已知椭圆
$E: \frac{x^2}{a^2} + \frac{y^2}{b^2} = 1\ (a > b > 0)$ 的离心率为 $\frac{1}{2}$，且过点 $(2,0)$。直线 $x - my + 1 = 0\ (m \neq 0)$ 交 $E$ 于 $A$，$B$ 两点。点 $A$ 关于原点的对称点为 $C$，直线 $BC$ 的斜率为 $k$，
\begin{enumerate}
    \item 求 $E$ 的方程；
    \item 证明：$\frac{k}{m}$ 为定值；
    \item 若 $E$ 上存在点 $P$ 使得 $\overrightarrow{AP}$，$\overrightarrow{PB}$ 在 $\overrightarrow{AB}$ 上的投影向量相等，且 $\triangle PAB$ 的重心在 $y$ 轴上，求直线 $AB$ 的方程。
\end{enumerate}
【解答】
【答案】
\\
[5pt]
(1) $
\frac{x^2}{4} + \frac{y^2}{3} = 1$；\\
[5pt]
(2) 证明见解析；
\\
[5pt]
(3) $3x
\pm \sqrt{3}y + 3 = 0$。\\
[10pt]

\noindent
【知识点】根据椭圆过的点求标准方程、求直线与椭圆的交点坐标、椭圆中的定值问题、求弦中点所在的直线方程或斜率
\\
[5pt]
【分析】
\\
[5pt]
(1) 由离心率及所过点求椭圆方程；
\\
[5pt]
(2) 设点 $A(x_1,y_1)$，$B(x_2,y_2)$，且 $x_1
\neq x_2$，得 $C(-x_1,-y_1)$，点差法及斜率两点式求 $\frac{k}{m}$，即可证；\\
[5pt]
(3) 设弦 $AB$ 的中点 $D(x_D,y_D)$，点 $P(x_P,y_P)$，$
\triangle PAB$ 重心 $G(x_G,y_G)$，联立直线与椭圆，应用韦达定理及重心坐标性质得 $P$ 坐标与 $m$ 的表达式，代入椭圆求参数，即可得直线方程。\\
[10pt]

\noindent
【详解】
\\
[5pt]
(1) 由已知，得
\[
\begin{cases}
\frac{c}{a} = \frac{1}{2} \\
a = 2 \\
b^2 = a^2 - c^2
\end{cases}
\]
解得
\[
\begin{cases}
a = 2 \\
b =
\sqrt{3}
\end{cases}
\]
则椭圆
$E$ 的方程为 $\frac{x^2}{4} + \frac{y^2}{3} = 1$；
[10pt]

\noindent
(2) 依题意，可设点 $A(x_1,y_1)$，$B(x_2,y_2)$，且 $x_1
\neq x_2$，\\
[5pt]

点 $A$ 关于原点的对称点为 $C(-x_1,-y_1)$，
\\
[5pt]
点 $A,B$ 在 $E$ 上，
\[
\begin{cases}
\frac{x_1^2}{4} + \frac{y_1^2}{3} = 1 \\
\frac{x_2^2}{4} + \frac{y_2^2}{3} = 1
\end{cases}
\]
作差得
$\frac{y_2^2 - y_1^2}{x_2^2 - x_1^2} = -\frac{3}{4}$，
[5pt]
$
\because$ 直线 $AB: x - my + 1 = 0\ (m \neq 0)$ 的斜率为 $\frac{1}{m}$，直线 $BC$ 的斜率为 $k$，\\
[5pt]
$
\therefore \frac{k}{m} = \frac{y_2 - y_1}{x_2 - x_1} \cdot \frac{y_2 + y_1}{x_2 + x_1} = \frac{y_2^2 - y_1^2}{x_2^2 - x_1^2} = -\frac{3}{4}$，即 $\frac{k}{m}$ 为定值 $-\frac{3}{4}$；\\
[10pt]

\noindent
(3) 设弦 $AB$ 的中点 $D(x_D,y_D)$，点 $P(x_P,y_P)$，$
\triangle PAB$ 重心 $G(x_G,y_G)$，\\
[5pt]

由
\[
\begin{cases}
\frac{x^2}{4} + \frac{y^2}{3} = 1 \\
x - my + 1 = 0
\end{cases}
\]
得
$(3m^2 + 4)y^2 - 6my - 9 = 0$，\\[5pt]
$\therefore \Delta = 36m^2 + 36(3m^2 + 4) = 144(m^2 + 1) > 0$，且 $y_1 + y_2 = \frac{6m}{3m^2 + 4}$，\\[5pt]
$\because \triangle PAB$ 的重心 $G$ 在 $y$ 轴上，$\frac{x_1 + x_2 + x_P}{3} = 0$，\\[5pt]
$\therefore x_P = -x_1 - x_2 = -my_1 + 1 - my_2 + 1 = 2 - m(y_1 + y_2) = 2 - m\left(\frac{6m}{3m^2 + 4}\right) = \frac{8}{3m^2 + 4}$，\\[5pt]
则
$x_D = \frac{x_1 + x_2}{2} = \frac{-\frac{8}{3m^2 + 4}}{2} = -\frac{4}{3m^2 + 4}$，$y_D = \frac{\frac{6m}{3m^2 + 4} - y_2^2}{2} = \frac{3m}{3m^2 + 4}$，\\[5pt]
$\overrightarrow{AP}$，$\overrightarrow{PB}$ 在 $\overrightarrow{AB}$ 上的投影向量相等，则 $|PA| = |PB|$，且 $PD \perp AB$，\\[5pt]
则直线
$PD$ 的方程为 $y - y_D = -m(x - x_D)$，\\[5pt]
$\therefore y_P = y_D - m(x_P - x_D) = \frac{3m}{3m^2 + 4} - m\left(\frac{8}{3m^2 + 4} + \frac{4}{3m^2 + 4}\right) = -\frac{9m}{3m^2 + 4}$，得 $P\left(\frac{8}{3m^2 + 4}, -\frac{9m}{3m^2 + 4}\right)$，又点 $P$ 在 $E$ 上，\\[5pt]
$\therefore \frac{\left(\frac{8}{3m^2 + 4}\right)^2}{4} + \frac{\left(-\frac{9m}{3m^2 + 4}\right)^2}{3} = 1$，即 $m^2(3m^2 - 1) = 0$，\\[5pt]
又
$m \neq 0 \Rightarrow m = \pm \frac{\sqrt{3}}{3}$，则直线 $AB$ 的方程为 $3x \pm \sqrt{3}y + 3 = 0$
。
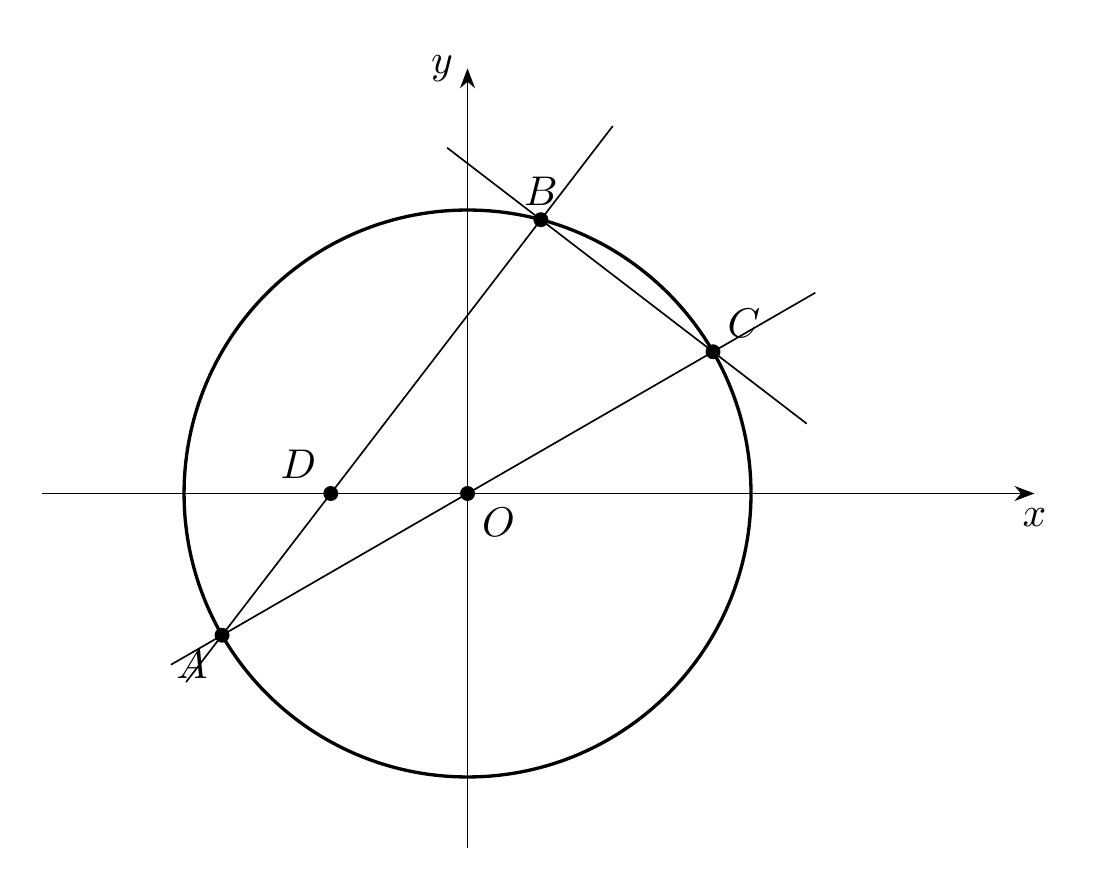
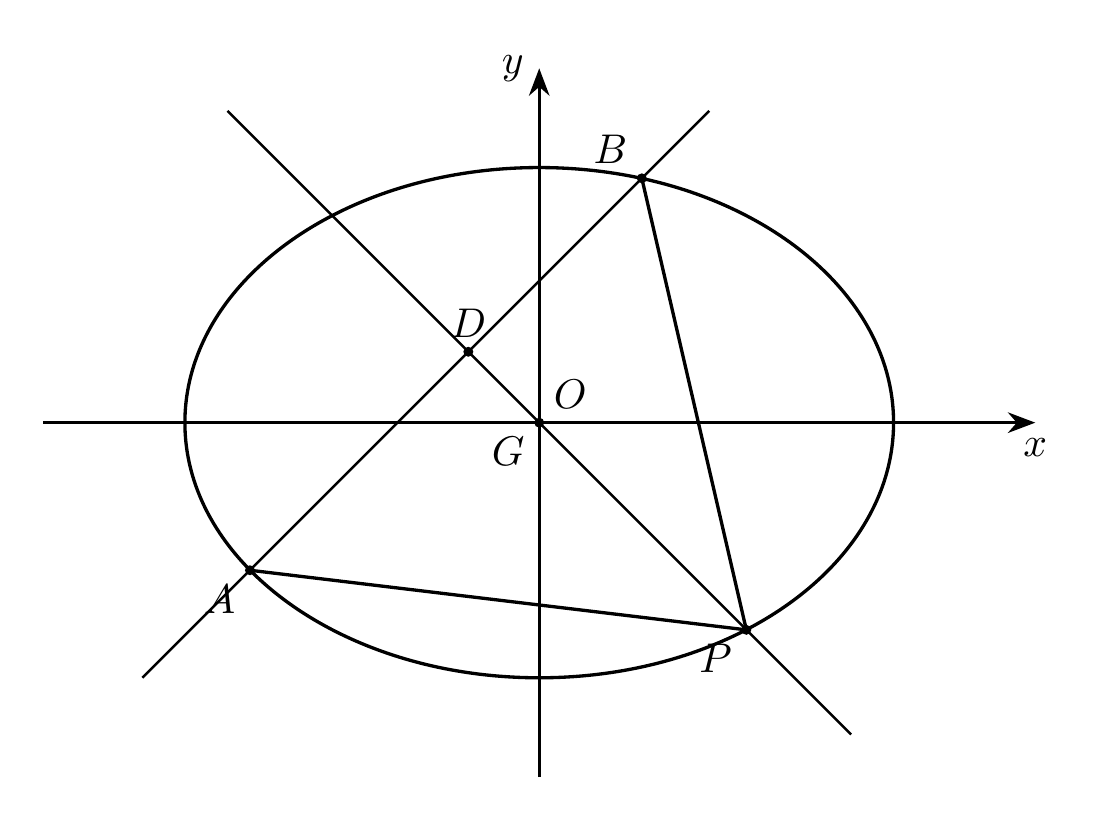